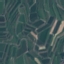
Land use / land cover class: PermanentCrop